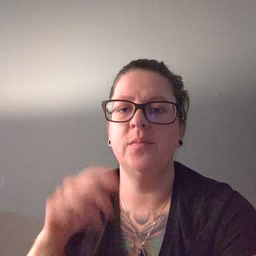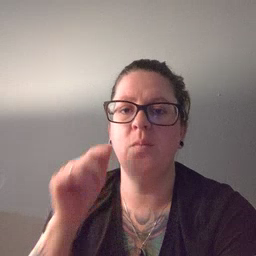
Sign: awake